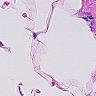
Metastatic tissue present: no